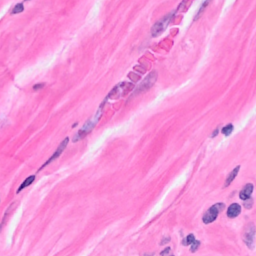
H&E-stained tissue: Breast